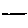
Label: line